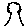
Label: tree